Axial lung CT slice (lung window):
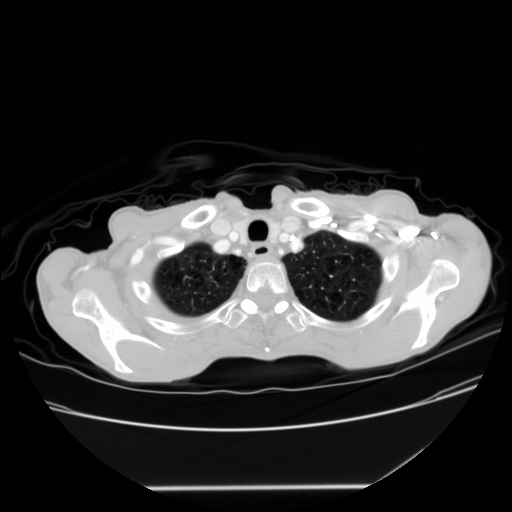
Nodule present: no